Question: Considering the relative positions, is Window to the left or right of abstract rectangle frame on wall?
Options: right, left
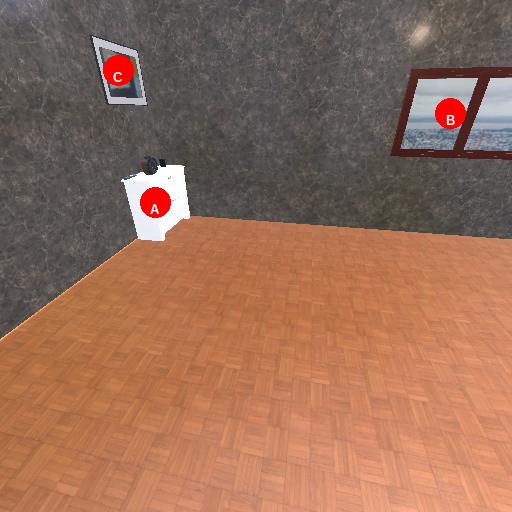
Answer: right